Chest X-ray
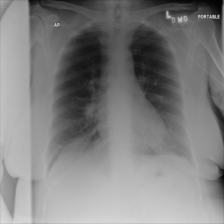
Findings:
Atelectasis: negative
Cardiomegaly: negative
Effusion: negative
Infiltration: negative
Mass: positive
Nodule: negative
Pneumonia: negative
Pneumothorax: negative
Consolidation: negative
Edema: negative
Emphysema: negative
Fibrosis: negative
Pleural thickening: negative
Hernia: negative